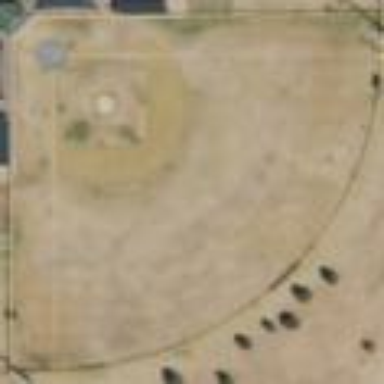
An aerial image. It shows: Baseball pitch for leisure land activities.